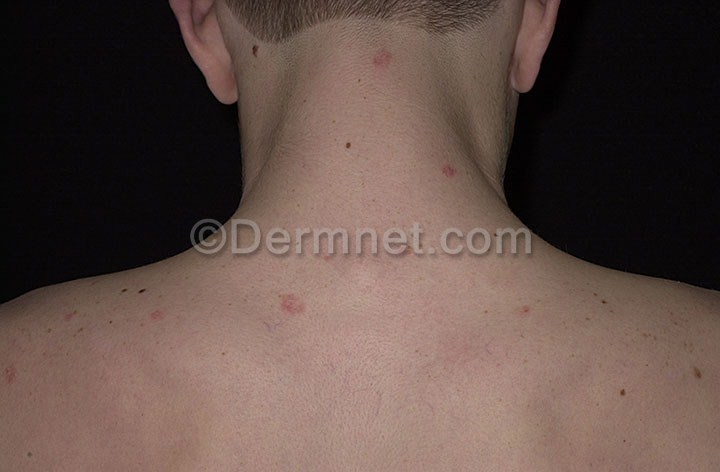
Disease: Tinea Ringworm Candidiasis and other Fungal Infections